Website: walmart
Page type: billing-address
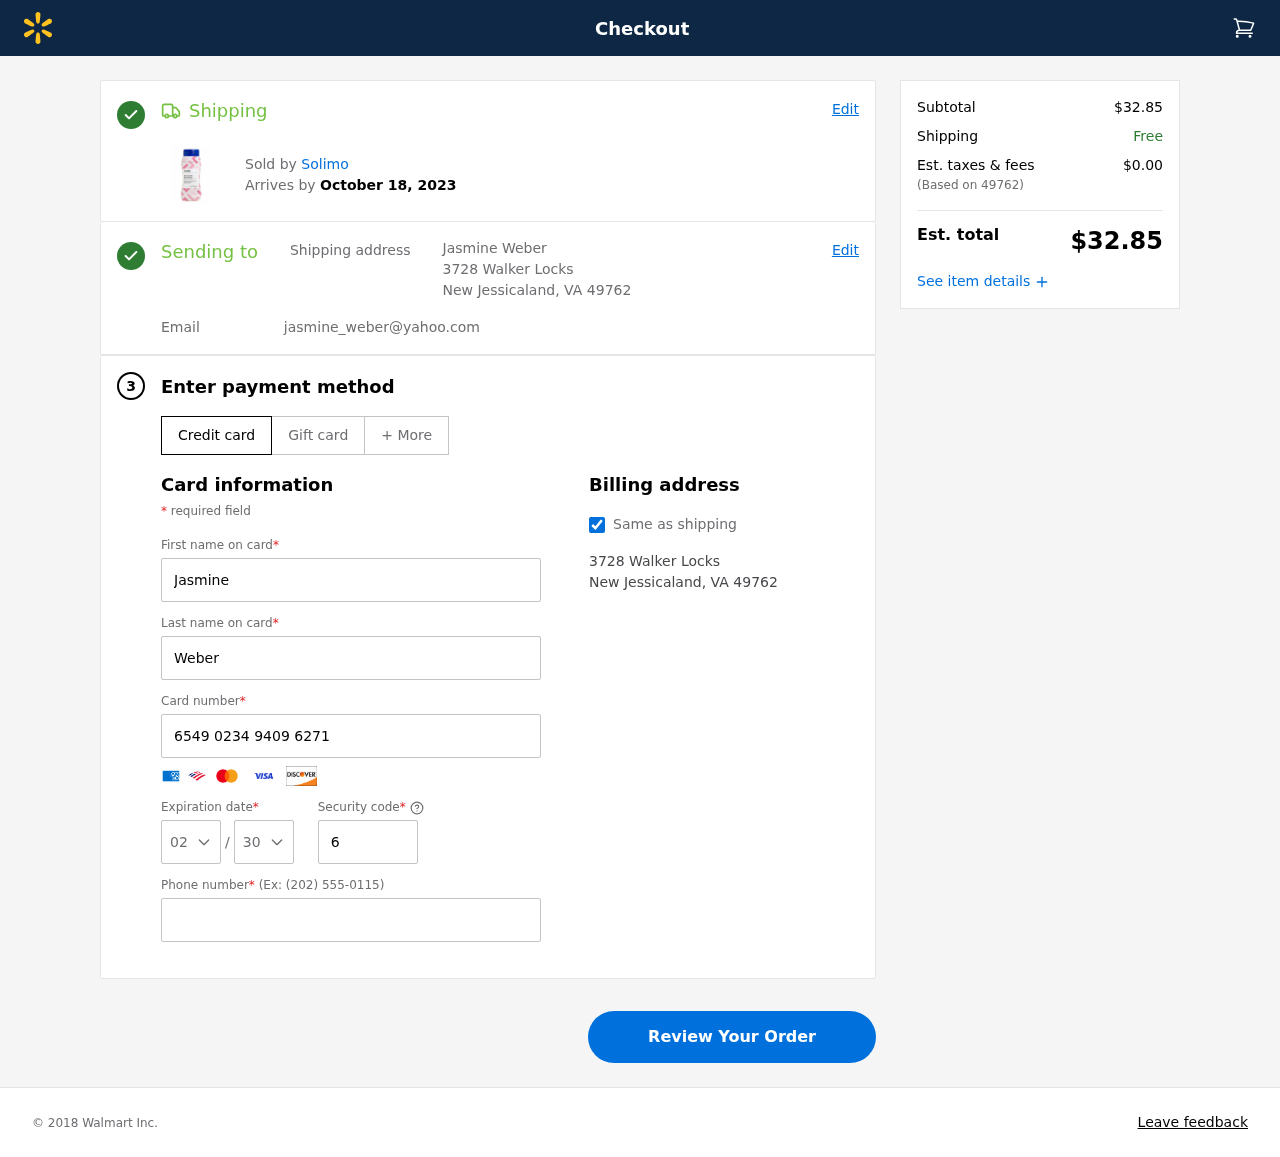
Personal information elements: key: PII_CARD_CVV
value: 697
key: PII_CARD_EXPIRY_MONTH
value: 02
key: PII_CARD_EXPIRY_YEAR
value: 30
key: PII_CARD_NUMBER
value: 6549 0234 9409 6271
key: PII_CITY_STATE_ZIP
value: New Jessicaland, VA 49762
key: PII_EMAIL
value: jasmine_weber@yahoo.com
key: PII_FIRSTNAME
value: Jasmine
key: PII_FULLNAME
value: Jasmine Weber
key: PII_LASTNAME
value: Weber
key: PII_PHONE
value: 3889703657
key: PII_POSTCODE
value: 49762
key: PII_STREET
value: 3728 Walker Locks
Product elements: key: PRODUCT1_BRAND
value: Solimo
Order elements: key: ORDER_DELIVERY_DATE
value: October 18, 2023
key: ORDER_SUBTOTAL
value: $32.85
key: ORDER_TAX
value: $0.00
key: ORDER_TOTAL
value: $32.85